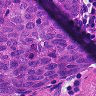
Metastatic tissue present: yes